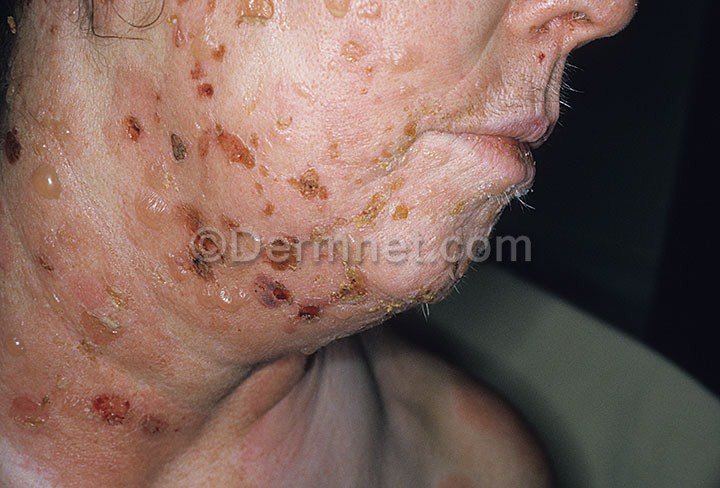
Disease: Bullous Disease Photos